高一 · 立体几何学
已知正三棱雉 $A-B C D$ 每个顶点都在球 $O$ 的球面上, 球心 $O$ 在正三棱雉的内部. 球的半径为 $R$,且 $|B C|=\frac{3}{2} R$. 若过 $A$ 作球 $O$ 的截面, 所得圆周长的最大值是 $8 \pi$, 则该三棱雉的侧面积为
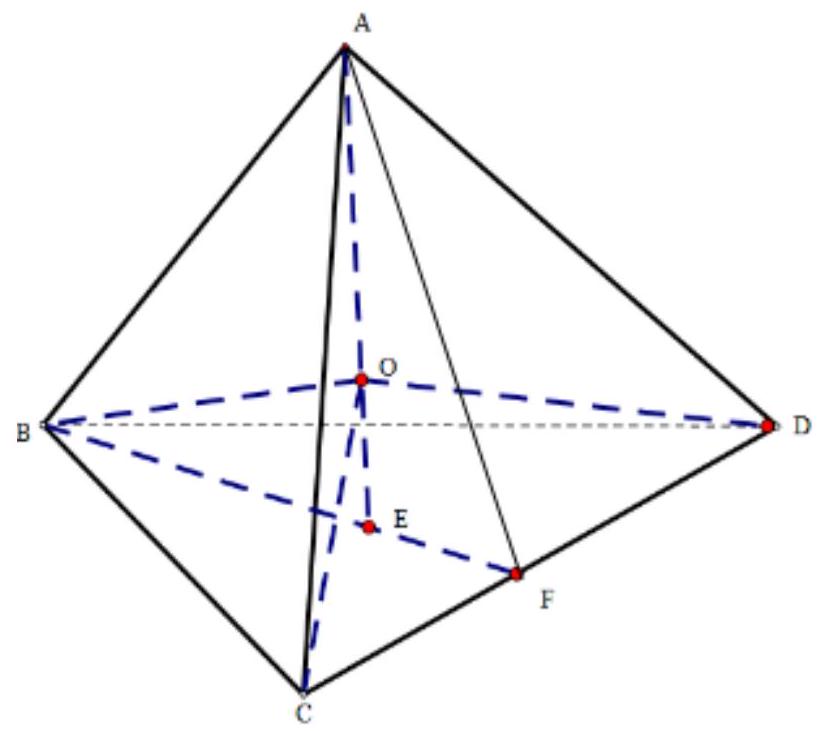
答案: \sqrt{39}$
解析: 【分析】

依题意, 该球的大圆的周长为 $8 \pi$, 可得 $\mathrm{R}=4, \mathrm{BC}=6$. 设底面 $\mathrm{BCD}$ 的中心为 $\mathrm{E}$, 连接 $\mathrm{BE}$ 并延长交 $\mathrm{CD}$ 于 $\mathrm{F}$, 求得 $\mathrm{BE}, \mathrm{EF}$, 在三角形 $\mathrm{OBE}$ 中应用勾股定理得到 $\mathrm{OE}$. 可得三棱雉的高 $\mathrm{AE}=\mathrm{AO}+\mathrm{OE}$. 所以由勾股定理得到三棱雉的斜高 $\mathrm{AF}$ 。求侧面积即可.

【详解】

依题意, 该球的大圆的周长为 $8 \pi$, 所以 $2 \pi R=8 \pi$, 得 $R=4$,

如图, 正三棱雉 $A-B C D$ 中, 设底面三角形 $B C D$ 的中心为 $E$, 则 $A E \perp$ 平面 $B C D$,

设 $F$ 为 $C D$ 的中点, 连接 $B F, A F$, 则 $E$ 是 $B F$ 的三等分点, 且 $A F$ 是三棱雉的侧面 $A C D$ 的斜高.根据正 ${ }^{n}$ 三棱雉的对称性, 球心 $O$ 在 $A E$ 上.
所以 $B C=\frac{3}{2} \times 4=6$.

则 $B E=\frac{2}{3} B F=\frac{2}{3} \times B C \times \sin 60^{\circ}=\frac{2}{3} \times 6 \times \frac{\sqrt{3}}{2}=2 \sqrt{3} . E F=\sqrt{3}$,

又因为三角形 $O B E$ 为直角三角形, 所以 $O E=\sqrt{O B^{2}-B E^{2}}=\sqrt{16-12}=2$.

所以三棱雉的高 $A E=A O+O E=4+2=6$.

所以三棱雉的斜高 $A F=\sqrt{A E^{2}+E F^{2}}=\sqrt{36+3}=\sqrt{39}$.

该三棱锥的侧面积为 $S_{\text {似 }}=3 \times \frac{1}{2} \times C D \times A F=3 \times \frac{1}{2} \times 6 \times \sqrt{39}=9 \sqrt{39}$.

故填: $9 \sqrt{39}$.

【点睛】

本题考查了正三棱雉的结构特征, 正三棱雉的外接球, 考查空间想象能力与计算能力, 是中档题.